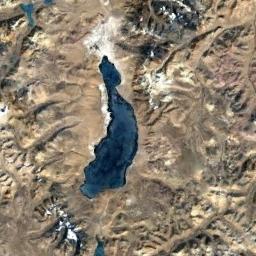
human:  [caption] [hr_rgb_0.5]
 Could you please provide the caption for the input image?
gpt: The ground is uneven around the lake .

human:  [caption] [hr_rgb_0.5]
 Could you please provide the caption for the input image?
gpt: A curved strip of blue lake surrounded by yellow-brown mountains .

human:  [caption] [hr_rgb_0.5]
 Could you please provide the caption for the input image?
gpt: The lake lies in a mountainous area and the water is dark blue .

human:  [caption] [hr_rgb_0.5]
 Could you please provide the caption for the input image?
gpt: The lake in the picture is very blue .

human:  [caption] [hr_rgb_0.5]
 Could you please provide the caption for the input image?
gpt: The blue lake is in a brown mountain with many ridges .